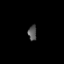
Tissue: prostate
Cell type: T cells
Senescence score: 0.3423
Nuclear area (px): 124
Mean DAPI intensity: 87.855